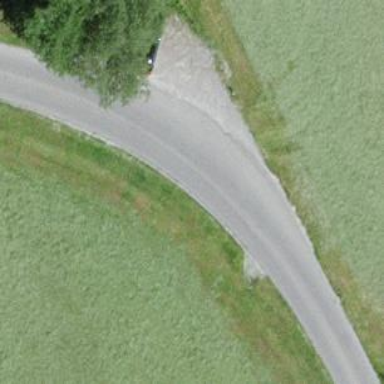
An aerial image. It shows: Unclassified road with asphalt surface.